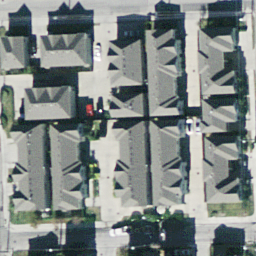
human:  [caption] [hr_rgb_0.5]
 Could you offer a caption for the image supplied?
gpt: There are lots of houses arranged in lines .

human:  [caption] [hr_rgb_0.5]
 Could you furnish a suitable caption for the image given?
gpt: It is a dense residential area with many houses arranged in lines .

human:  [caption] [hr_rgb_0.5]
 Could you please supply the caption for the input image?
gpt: This is a dense residential area .

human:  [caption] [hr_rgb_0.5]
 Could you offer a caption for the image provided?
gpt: Lots of houses arranged in lines with some roads fo through them .

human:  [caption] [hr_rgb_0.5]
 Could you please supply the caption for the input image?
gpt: There are some houses arranged in lines in the dense residential area .